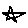
Label: star